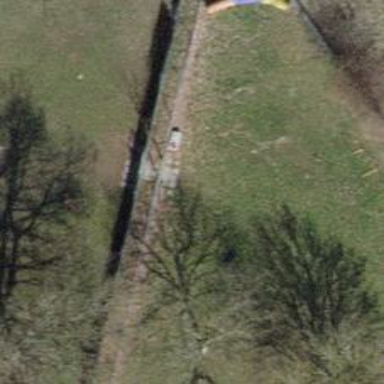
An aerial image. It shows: Gate.